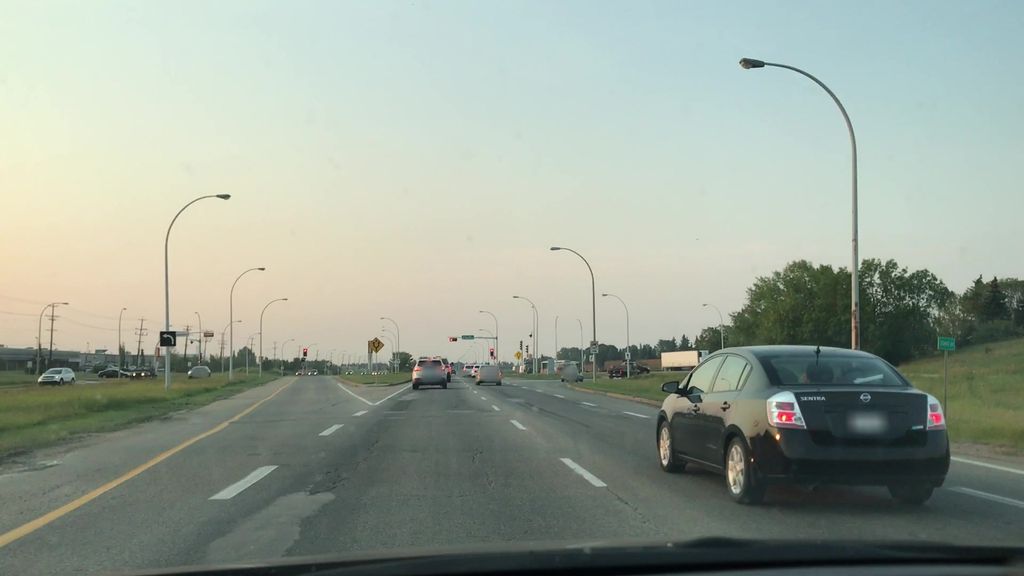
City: edmonton